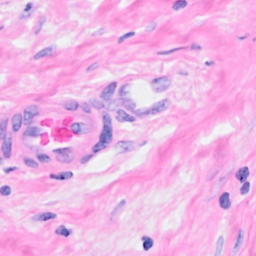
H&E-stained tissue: Breast